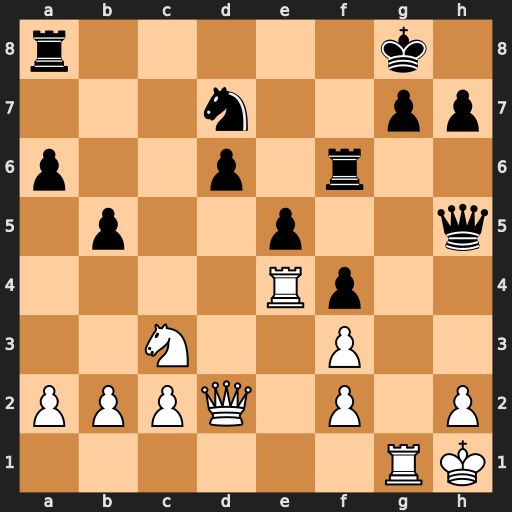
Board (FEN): r5k1/3n2pp/p2p1r2/1p2p2q/4Rp2/2N2P2/PPPQ1P1P/6RK
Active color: w
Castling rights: -
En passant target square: -
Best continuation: Qd5+ Kh8 Qxa8+